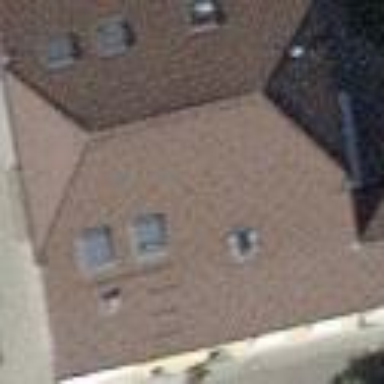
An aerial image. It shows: Building with half-hipped roof shape.